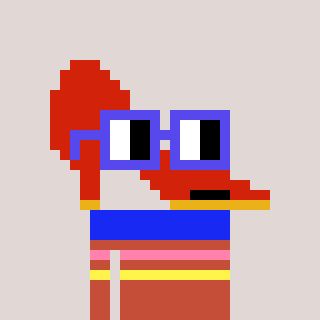
a pixel art character with square blue glasses, a highheel-shaped head and a rust-colored body on a warm background